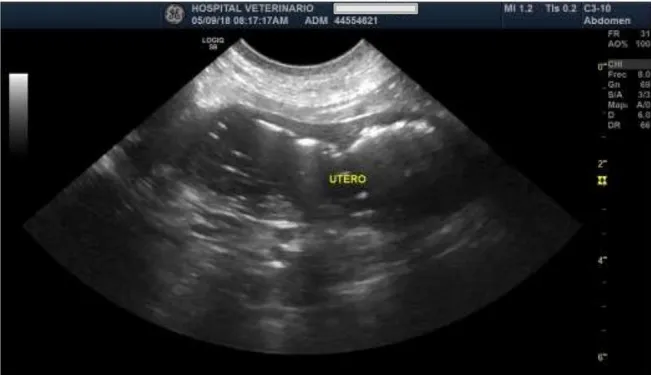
Ultrasound image of the uterus, indicating the increased size and tighter uterine wall of irregular contour.
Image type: radiology (ultrasound)